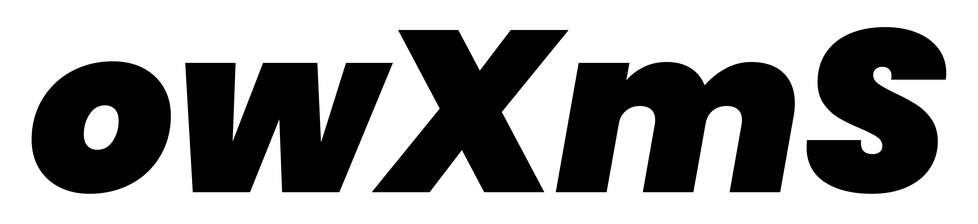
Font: Poppins-BlackItalic